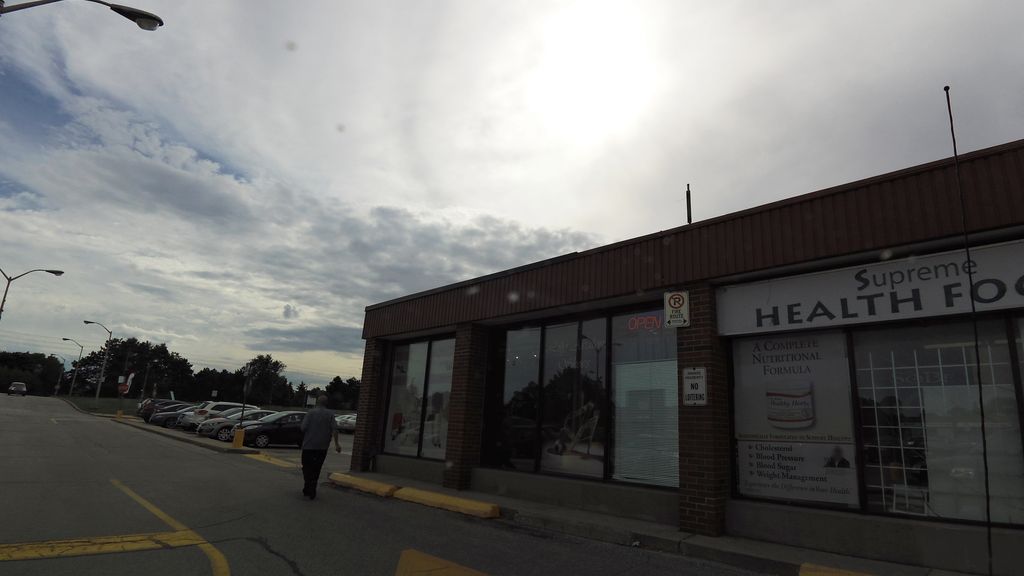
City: toronto